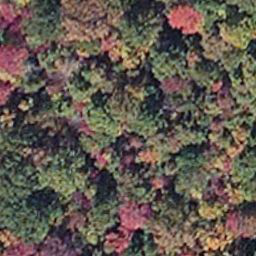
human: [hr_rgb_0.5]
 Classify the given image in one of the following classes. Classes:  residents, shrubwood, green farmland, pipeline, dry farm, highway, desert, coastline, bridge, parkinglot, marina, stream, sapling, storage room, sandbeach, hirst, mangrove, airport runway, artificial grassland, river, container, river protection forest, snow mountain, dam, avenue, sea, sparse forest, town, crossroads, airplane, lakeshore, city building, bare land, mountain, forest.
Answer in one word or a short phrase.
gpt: mangrove